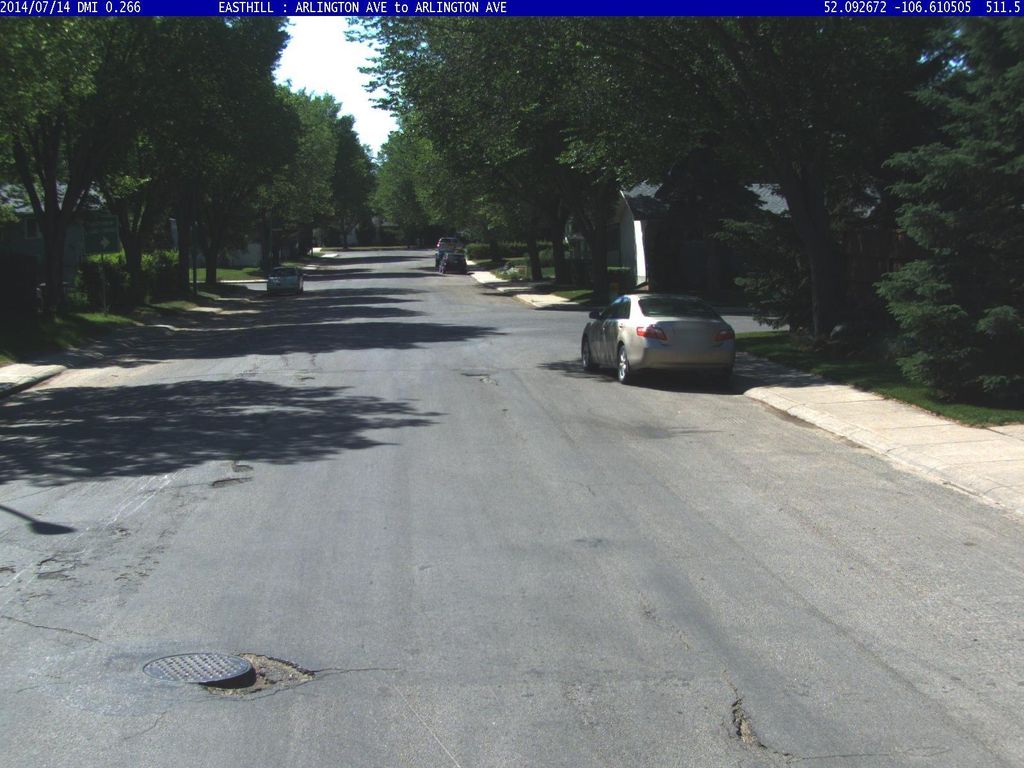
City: saskatoon